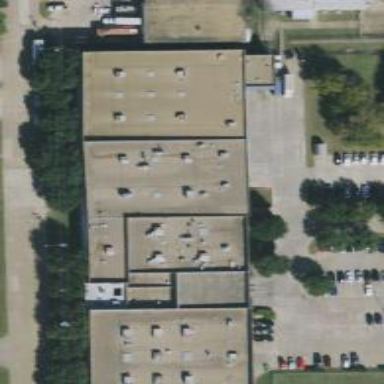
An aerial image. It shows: Warehouse.